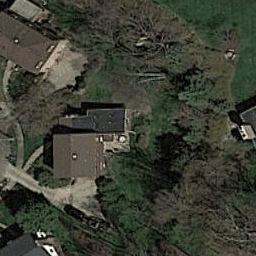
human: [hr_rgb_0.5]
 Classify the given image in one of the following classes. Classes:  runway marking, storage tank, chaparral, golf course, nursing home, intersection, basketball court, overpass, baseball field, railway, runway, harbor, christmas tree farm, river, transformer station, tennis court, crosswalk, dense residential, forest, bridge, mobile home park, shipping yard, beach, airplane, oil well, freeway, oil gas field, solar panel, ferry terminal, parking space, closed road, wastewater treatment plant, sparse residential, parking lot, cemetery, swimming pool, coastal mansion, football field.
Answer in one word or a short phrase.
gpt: sparse residential